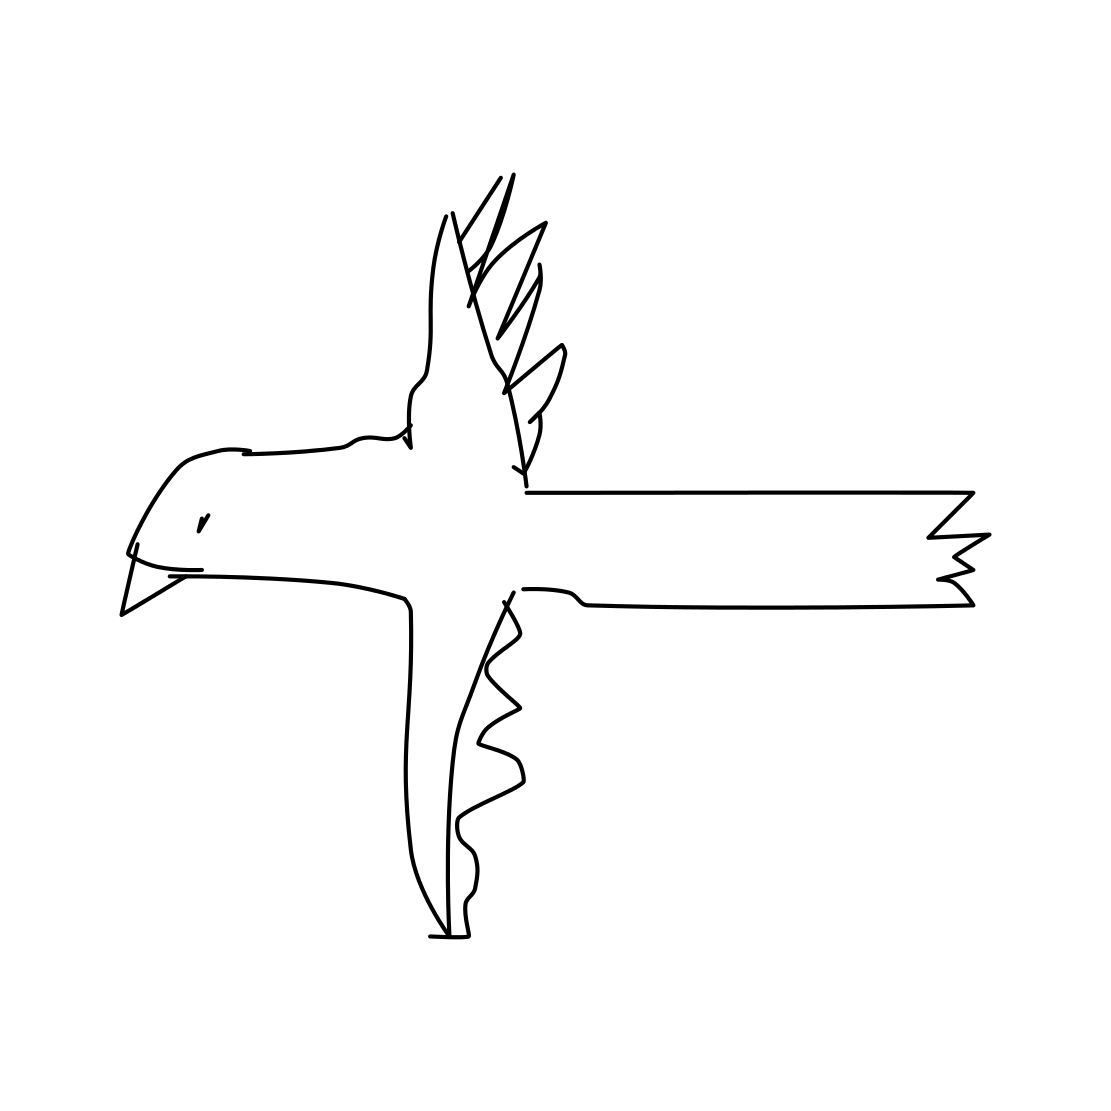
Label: flying bird